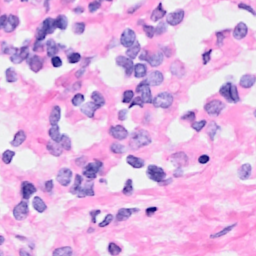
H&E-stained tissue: Breast